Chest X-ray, AP view. Patient: 58 years old, sex F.
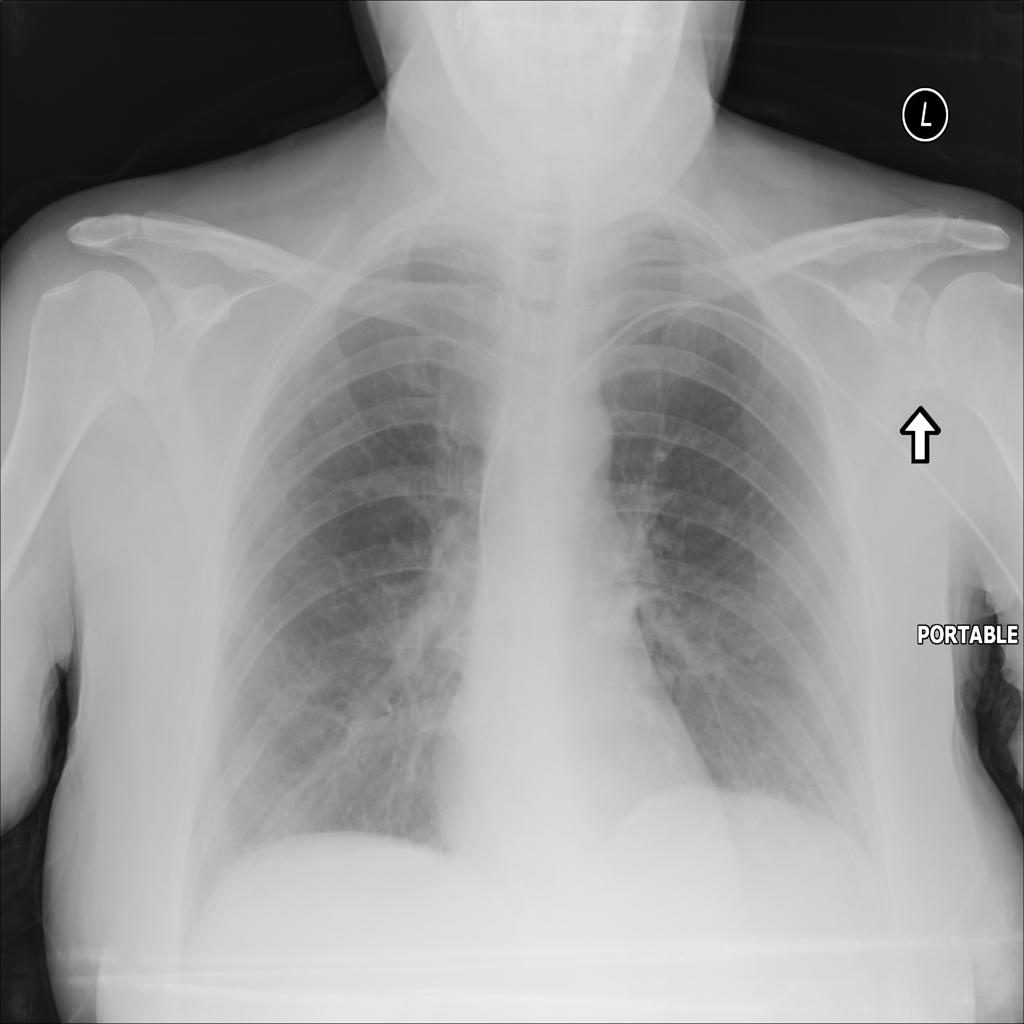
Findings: No Finding